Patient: sex M, age 54
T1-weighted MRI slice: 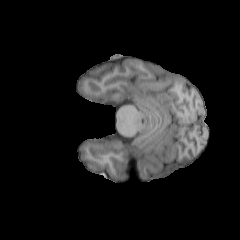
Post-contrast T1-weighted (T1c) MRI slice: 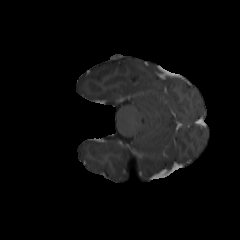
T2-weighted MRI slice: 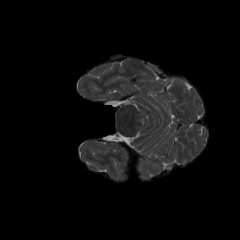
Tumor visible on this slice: no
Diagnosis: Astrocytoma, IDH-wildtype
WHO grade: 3